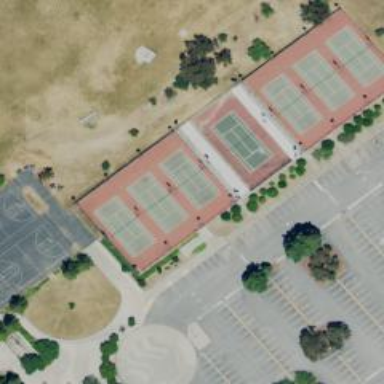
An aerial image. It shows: Stadium used for tennis matches.